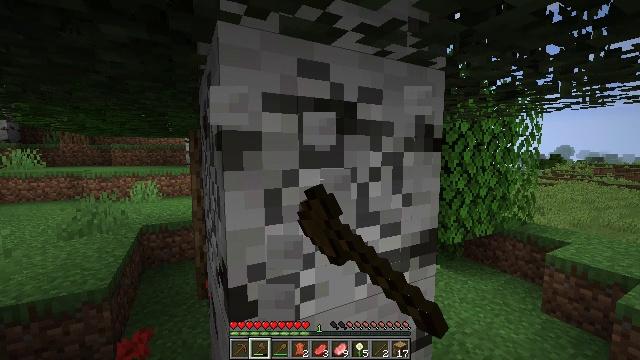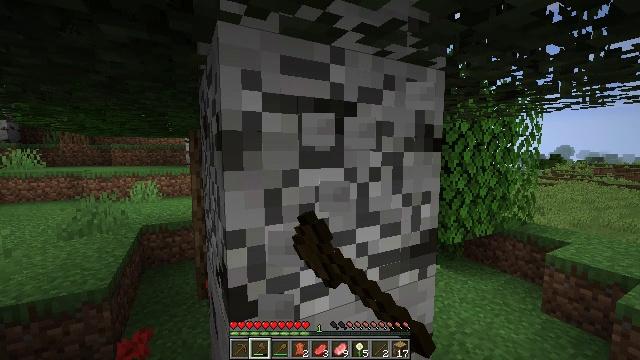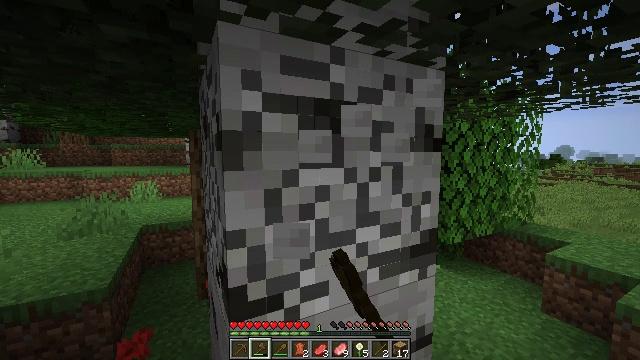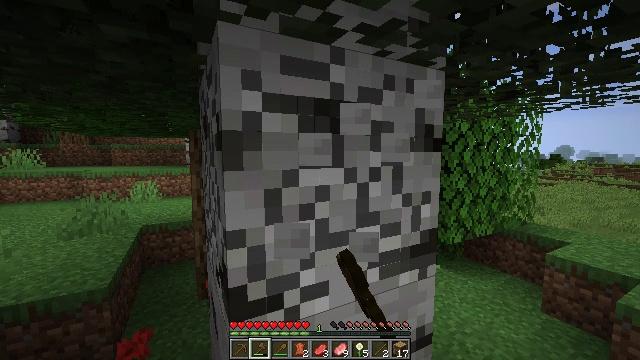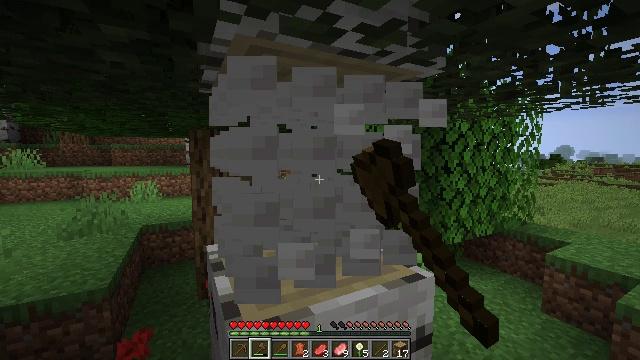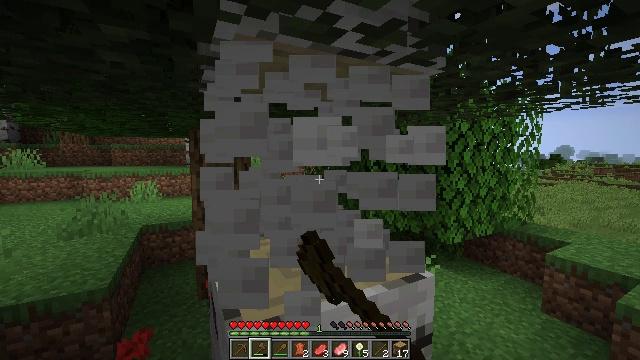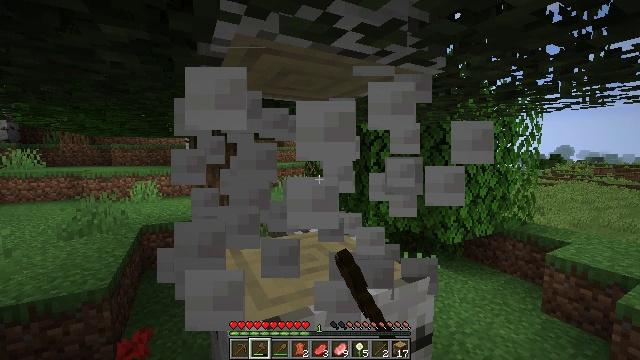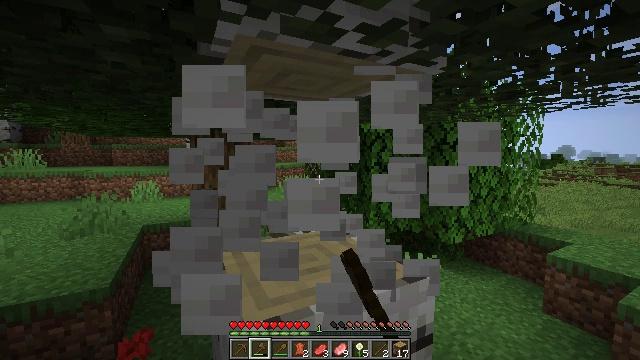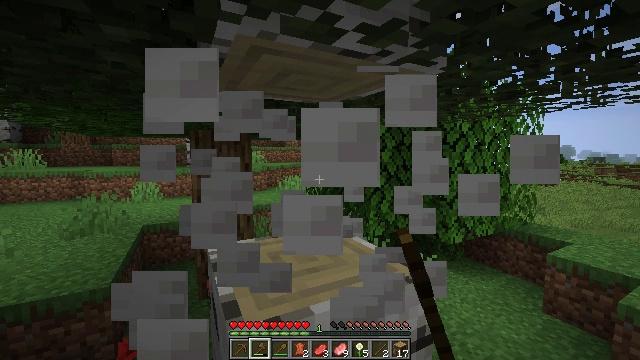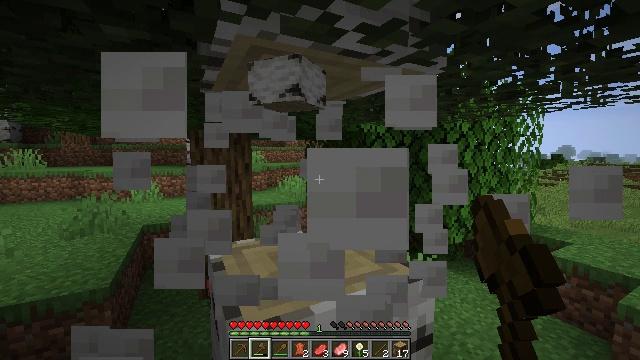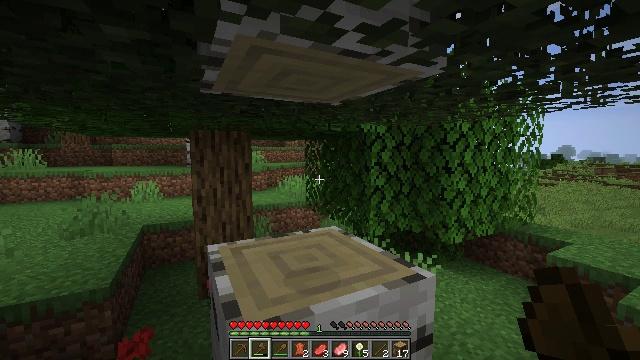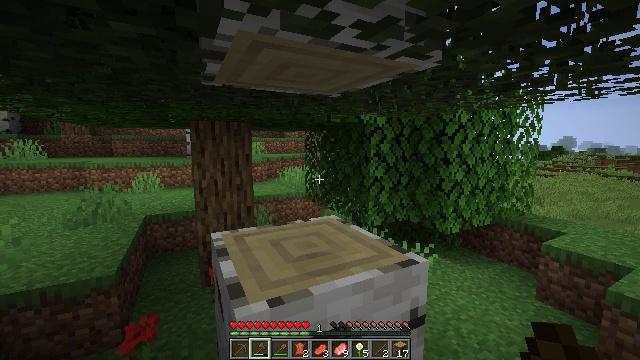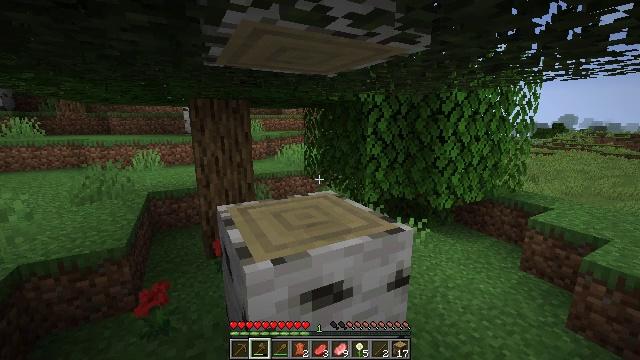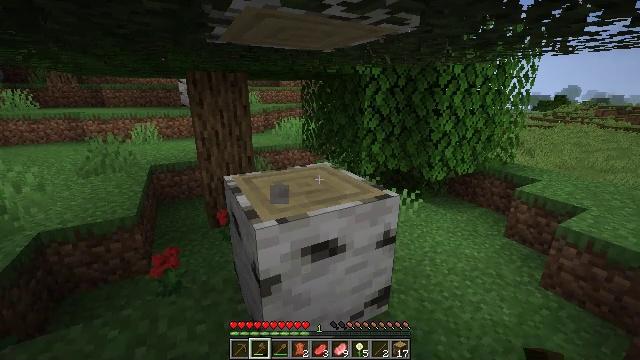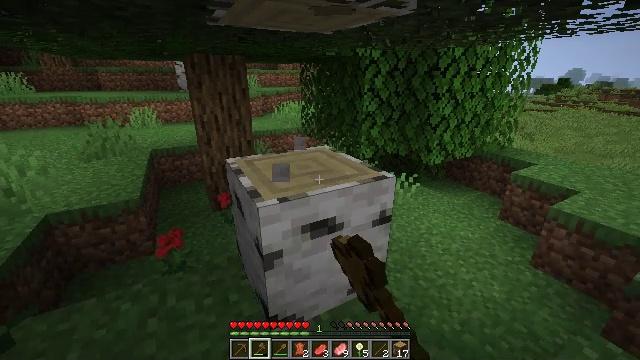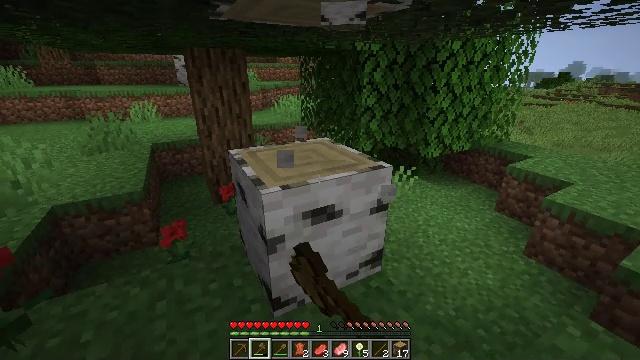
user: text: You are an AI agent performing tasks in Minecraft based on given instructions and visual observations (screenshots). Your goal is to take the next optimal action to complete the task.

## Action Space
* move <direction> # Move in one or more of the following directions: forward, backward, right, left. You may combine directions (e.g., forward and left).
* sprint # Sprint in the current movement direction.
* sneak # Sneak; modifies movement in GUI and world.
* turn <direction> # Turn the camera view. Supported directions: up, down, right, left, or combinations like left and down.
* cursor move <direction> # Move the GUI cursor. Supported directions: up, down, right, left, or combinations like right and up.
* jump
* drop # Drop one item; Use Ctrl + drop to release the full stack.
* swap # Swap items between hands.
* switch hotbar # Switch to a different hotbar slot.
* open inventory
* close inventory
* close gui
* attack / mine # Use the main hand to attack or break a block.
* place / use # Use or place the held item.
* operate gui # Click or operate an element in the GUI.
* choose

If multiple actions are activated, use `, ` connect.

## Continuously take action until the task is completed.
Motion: motion action
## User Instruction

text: Use your axe to get birch logs.
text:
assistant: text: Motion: attack / mine
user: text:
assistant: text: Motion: attack / mine
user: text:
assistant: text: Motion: attack / mine
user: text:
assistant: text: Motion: attack / mine
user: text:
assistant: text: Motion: attack / mine
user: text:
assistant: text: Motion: attack / mine
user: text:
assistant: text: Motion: attack / mine
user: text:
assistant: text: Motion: attack / mine
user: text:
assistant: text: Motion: attack / mine
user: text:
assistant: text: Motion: attack / mine
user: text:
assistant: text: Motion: move back, turn down, attack / mine
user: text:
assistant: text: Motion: move back, turn down, attack / mine
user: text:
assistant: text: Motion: move back, turn down, attack / mine
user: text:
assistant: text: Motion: turn down, attack / mine
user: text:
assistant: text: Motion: turn down, attack / mine
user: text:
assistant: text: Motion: attack / mine
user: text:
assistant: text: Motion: attack / mine
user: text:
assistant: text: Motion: attack / mine
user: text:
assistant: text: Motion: attack / mine
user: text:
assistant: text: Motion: attack / mine
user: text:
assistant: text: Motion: attack / mine
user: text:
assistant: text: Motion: attack / mine
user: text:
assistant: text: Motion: attack / mine
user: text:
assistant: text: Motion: attack / mine
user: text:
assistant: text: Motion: attack / mine
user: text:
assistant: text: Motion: attack / mine
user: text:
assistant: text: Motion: attack / mine
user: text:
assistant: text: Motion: attack / mine
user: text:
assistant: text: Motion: attack / mine
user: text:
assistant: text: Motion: attack / mine